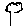
Label: tree